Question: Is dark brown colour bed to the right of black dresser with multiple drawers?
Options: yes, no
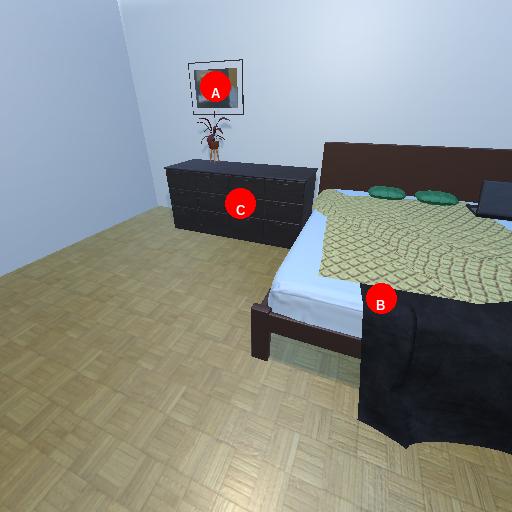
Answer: yes